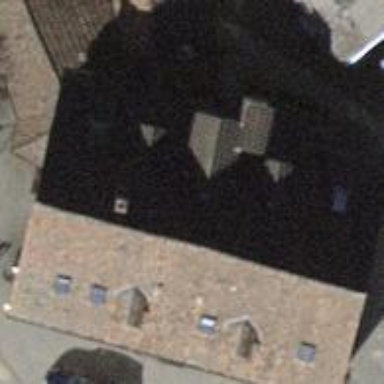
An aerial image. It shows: Gabled building with roof tiles. The roof orientation is along the structure.